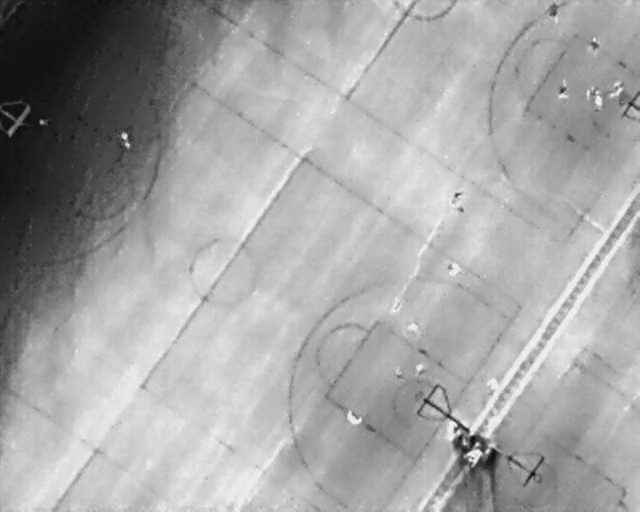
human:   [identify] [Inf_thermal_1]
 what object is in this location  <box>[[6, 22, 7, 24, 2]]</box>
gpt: <ref>1 small person at the top left</ref>

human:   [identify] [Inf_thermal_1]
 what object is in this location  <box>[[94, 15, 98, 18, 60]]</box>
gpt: <ref>1 large person at the top right</ref>

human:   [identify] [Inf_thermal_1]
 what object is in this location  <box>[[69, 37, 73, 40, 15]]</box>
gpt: <ref>1 large person at the right</ref>

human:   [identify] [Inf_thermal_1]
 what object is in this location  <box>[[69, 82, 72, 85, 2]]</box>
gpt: <ref>1 large person at the bottom right</ref>